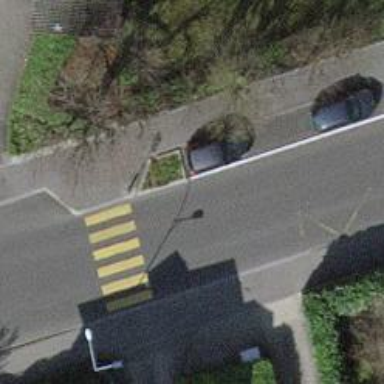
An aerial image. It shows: Service road with sidewalk.